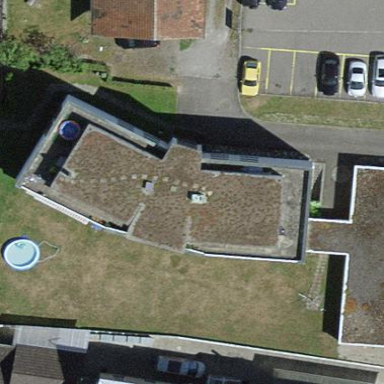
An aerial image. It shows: Office building.